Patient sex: M
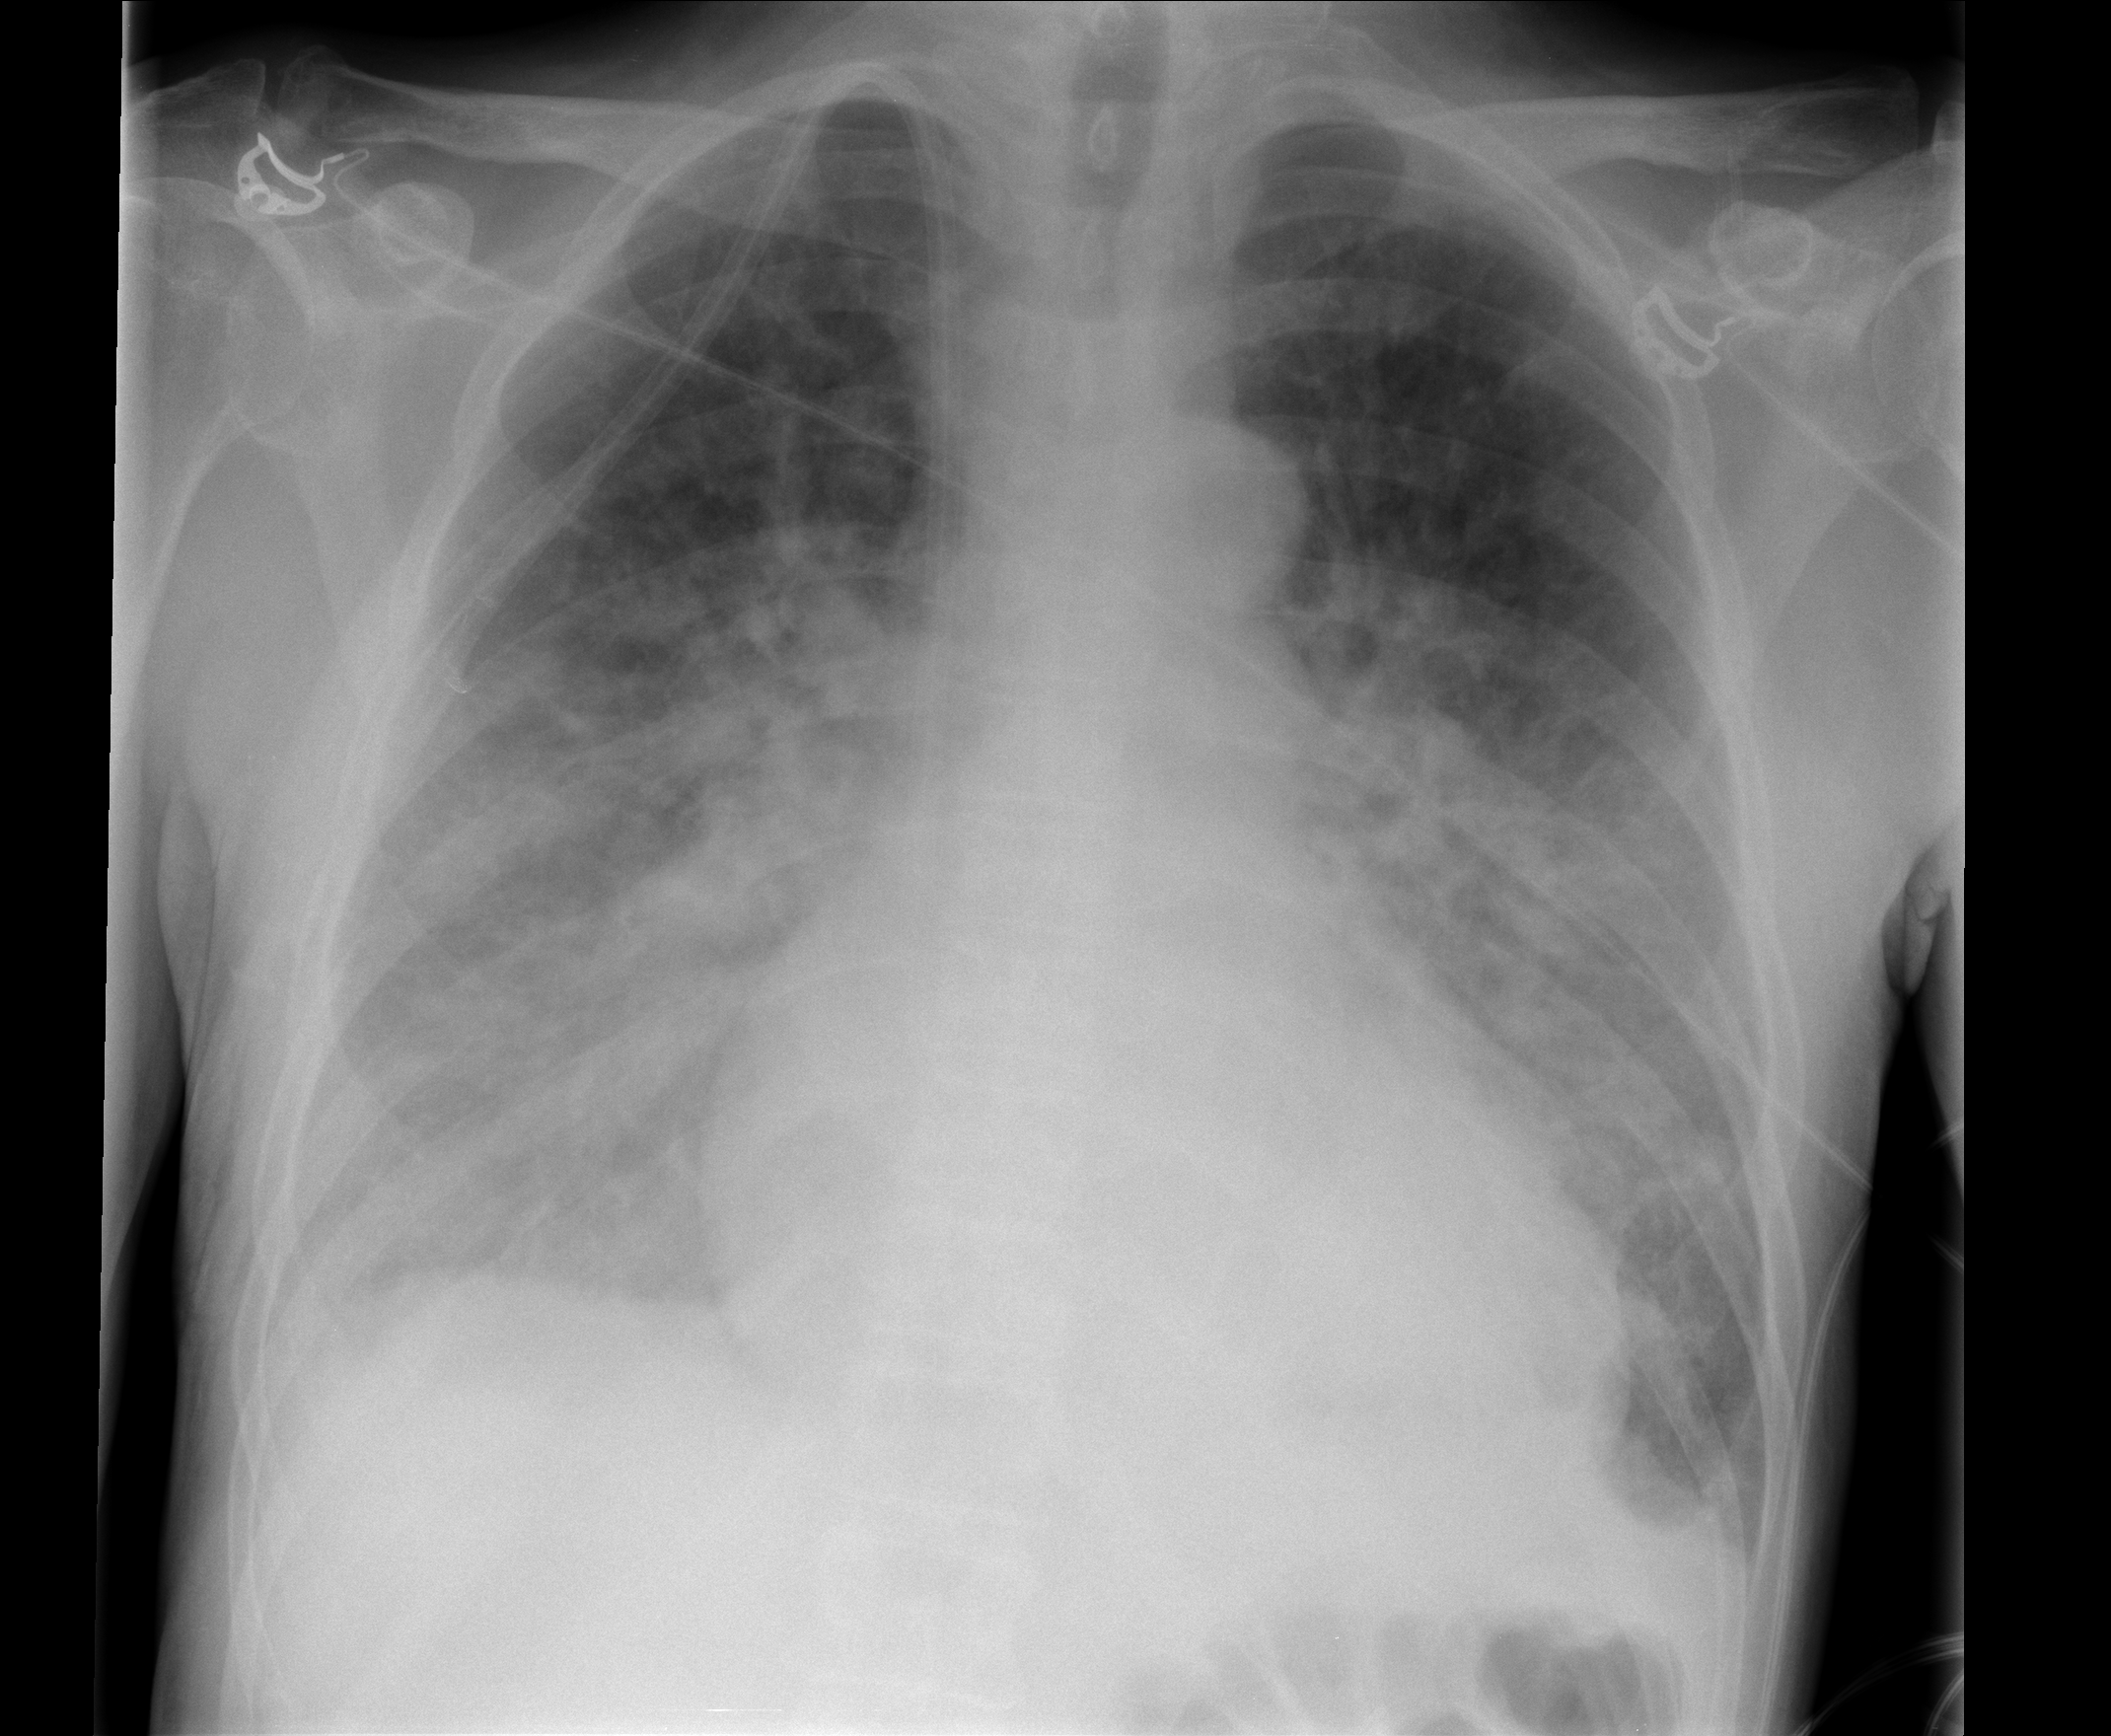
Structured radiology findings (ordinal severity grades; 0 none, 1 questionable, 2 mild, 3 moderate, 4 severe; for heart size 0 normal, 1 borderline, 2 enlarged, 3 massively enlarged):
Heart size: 2
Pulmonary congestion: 2
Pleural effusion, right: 2
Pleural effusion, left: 2
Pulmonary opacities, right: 3
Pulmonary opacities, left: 3
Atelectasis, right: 2
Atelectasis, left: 2